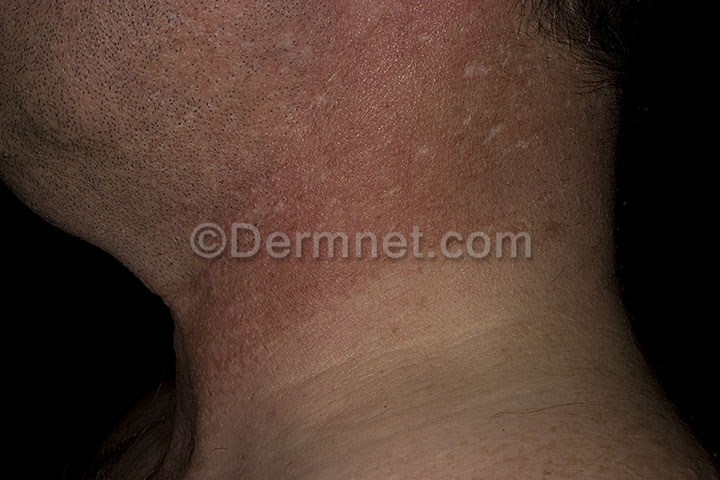
Disease: Light Diseases and Disorders of Pigmentation